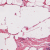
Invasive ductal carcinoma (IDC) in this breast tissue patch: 1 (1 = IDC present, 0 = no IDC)